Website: home-depot
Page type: billing-address
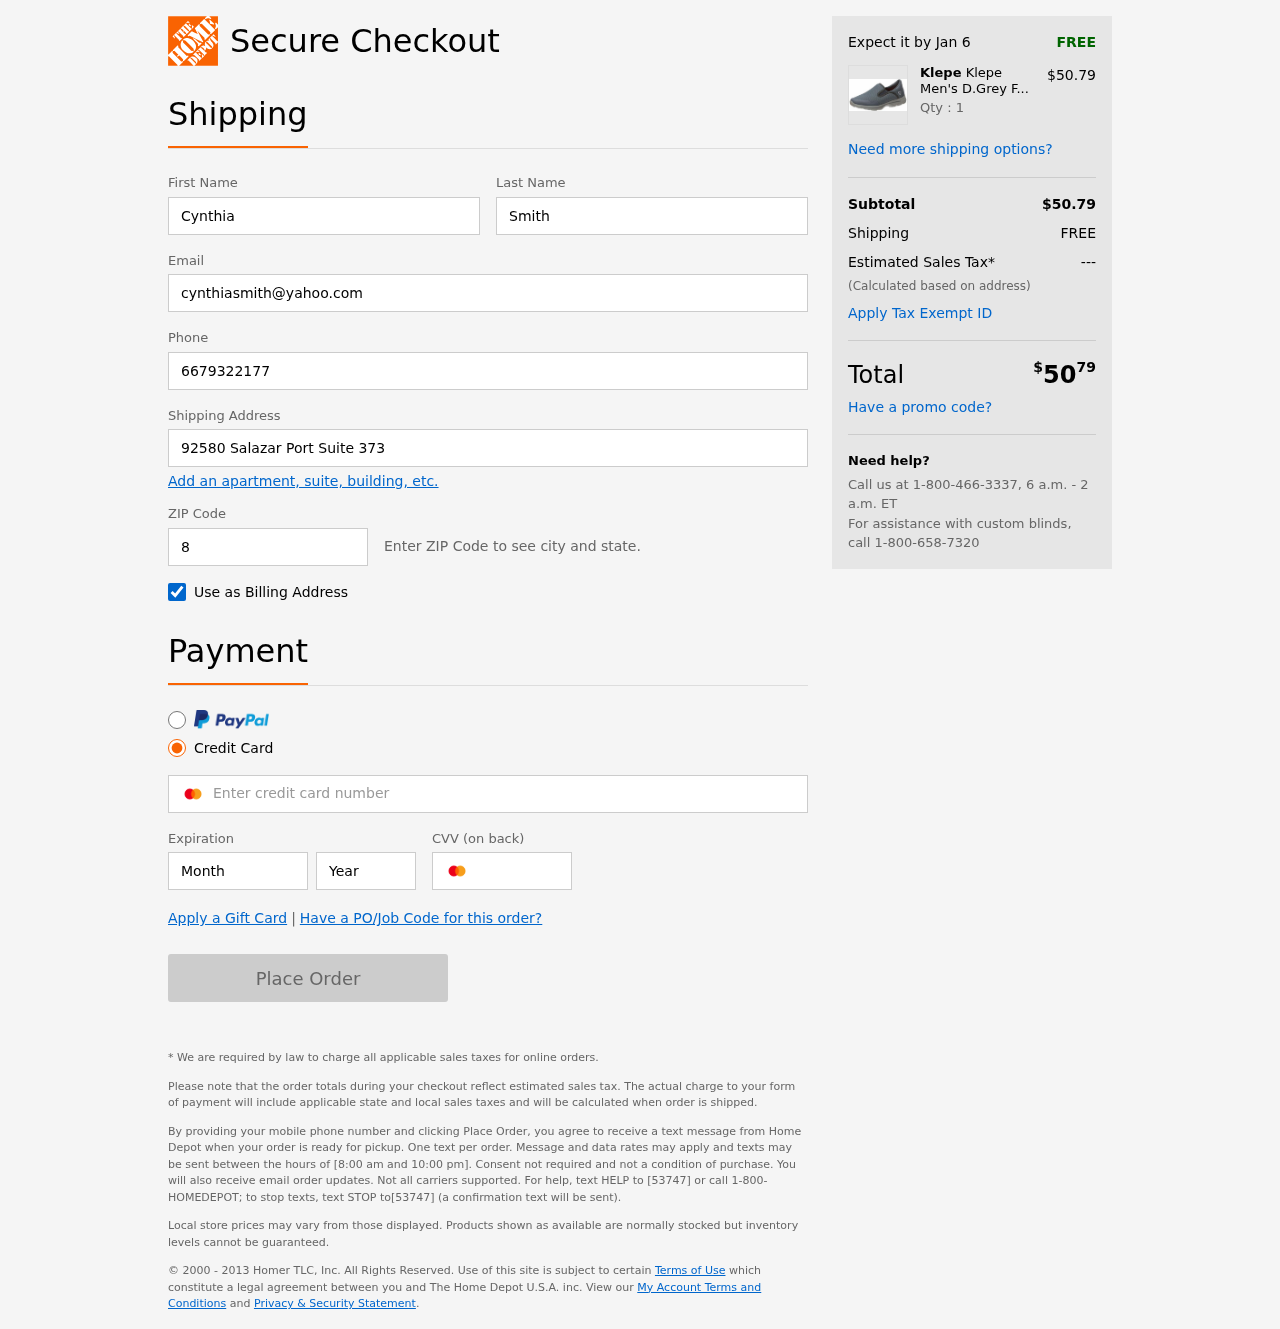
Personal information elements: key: PII_FIRSTNAME
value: Cynthia
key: PII_LASTNAME
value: Smith
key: PII_EMAIL
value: cynthiasmith@yahoo.com
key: PII_PHONE
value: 6679322177
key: PII_STREET
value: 92580 Salazar Port Suite 373
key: PII_POSTCODE
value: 81098
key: PII_CARD_NUMBER
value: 2286 3921 1878 1626
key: PII_CARD_EXPIRY_MONTH
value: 02
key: PII_CARD_CVV
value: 698
Product elements: key: PRODUCT1_BRAND
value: Klepe
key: PRODUCT1_NAME
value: Klepe Men's D.Grey Flyknit with Memory Foam Running Shoes-10 UK (44 EU) (11 US) (CS1-044/GRY)
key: PRODUCT1_PRICE
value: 50.79
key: PRODUCT1_QUANTITY
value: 1
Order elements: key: ORDER_DELIVERY_DATE
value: Jan 6
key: ORDER_SUBTOTAL
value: $50.79
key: ORDER_SHIPPING_COST
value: FREE
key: ORDER_TAX
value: ---
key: ORDER_TOTAL2
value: $5079